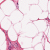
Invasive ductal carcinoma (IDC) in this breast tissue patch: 0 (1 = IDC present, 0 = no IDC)